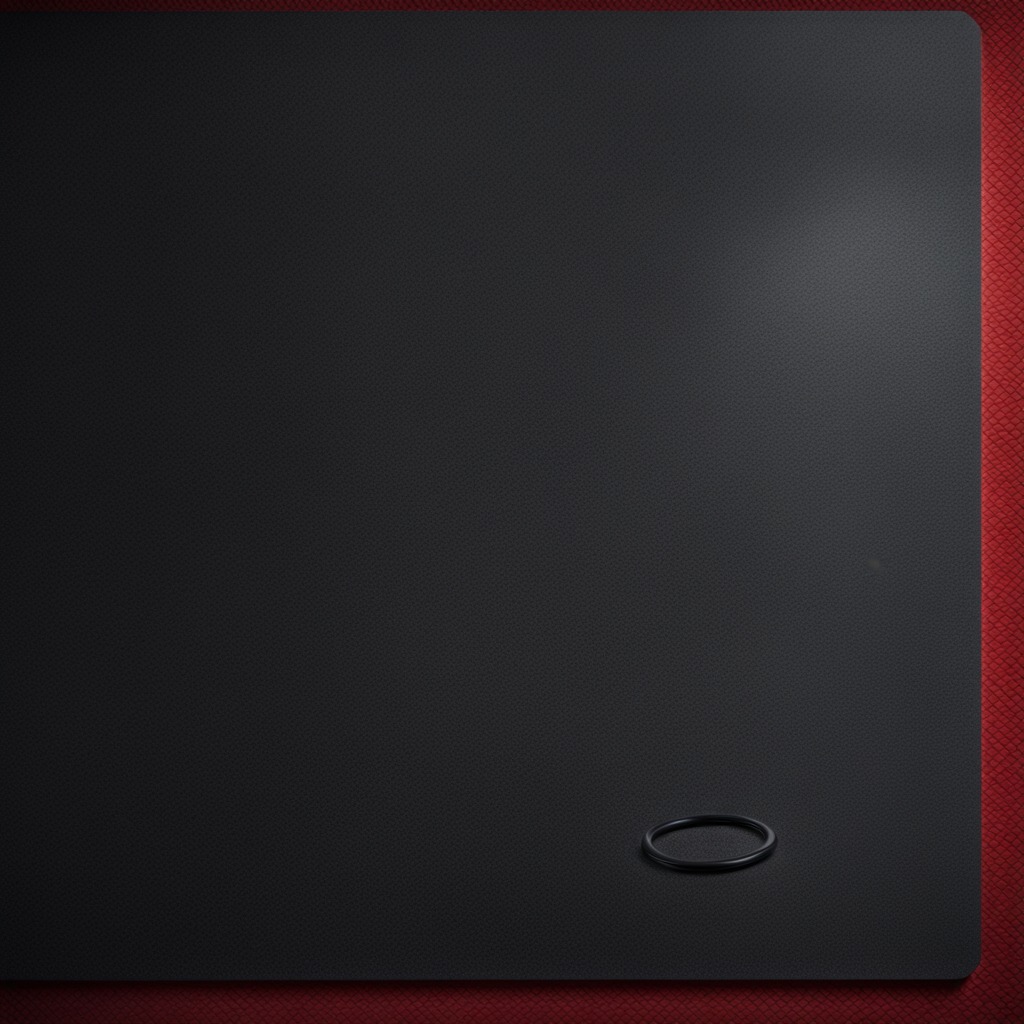
A rubber O-ring is lying on the granite tabletop.